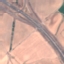
Land use / land cover: Highway